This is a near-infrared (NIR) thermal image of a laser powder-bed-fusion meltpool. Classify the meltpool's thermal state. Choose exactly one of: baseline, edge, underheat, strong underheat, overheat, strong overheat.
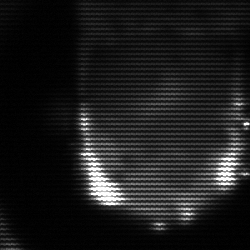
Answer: baseline